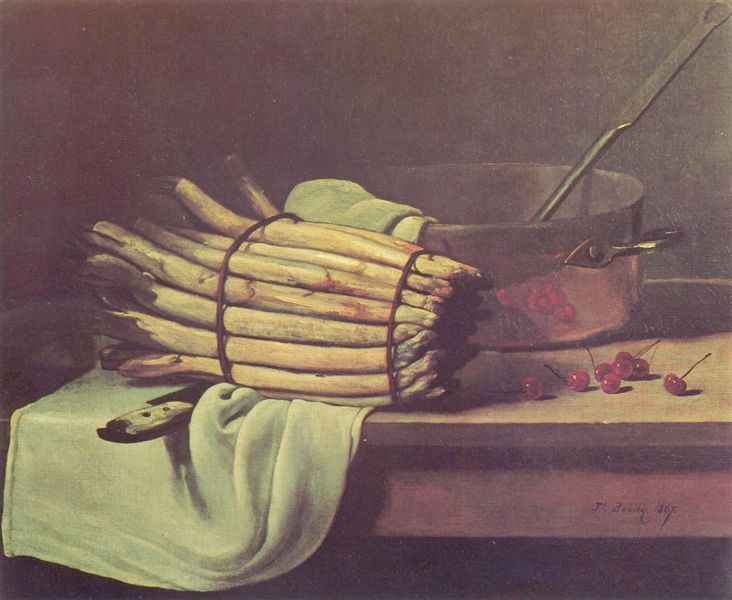
Titel: Stilleben mit Spargel
Künstler: François Bonvin
Standort: Otterlo
Institution: Kröller-Müller Museum
Schlagwörter: dunkel, gemälde, schatten, weiß, gelb, grün, braun, frankreich, hintergrund, holz, licht, schwarz, tisch, obst, rot, tuch, wand, band, falten, messer, schüssel, holland, niederlande, signatur, tischdecke, tischtuch, spiegelung, schnur, decke, saum, früchte, gemüse, henkel, stilleben, stillleben, topf, studie, bündel, datierung, essen, löffel, monet, glanz, jaune, metall, naht, stiel, griff, roh, kirschen, vanitas, eisen, memento mori, messing, nature morte, stangen, gerät, beeren, noir, kupfer, stöcke, chardin, tischplatte, küche, gebunden, sombre, kochen, beere, messergriff, flamand, kelle, kochlöffel, kochtopf, rühren, kirsche, bund, bleu, carte, pfanne, signature, lebensmittel, kupfertopf, marmitte, table, spargel, pot, drap, torchon, frühte, asperges, beeeren, botte, botte d'sperges, cerises, couteau, küchenbild, marmite, spagel, spargelbund, spargelbündel, stangenspargel, sauerkirschen, pieter, e, claes, pieter clasz, legumes, gem+se, küchelstilleben, 1867, gemöälde, louche, casserole, asperge, gallice, cherriser